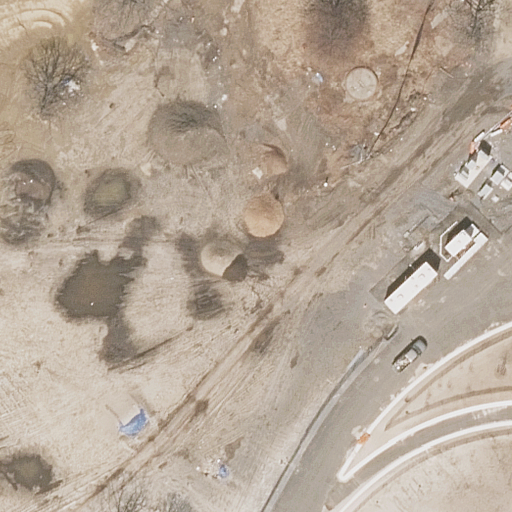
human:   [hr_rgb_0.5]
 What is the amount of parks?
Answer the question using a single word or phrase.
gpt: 1

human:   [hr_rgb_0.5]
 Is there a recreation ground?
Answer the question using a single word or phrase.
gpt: yes

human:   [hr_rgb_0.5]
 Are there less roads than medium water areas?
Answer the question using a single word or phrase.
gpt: no

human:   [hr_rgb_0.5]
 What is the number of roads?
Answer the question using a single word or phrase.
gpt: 3

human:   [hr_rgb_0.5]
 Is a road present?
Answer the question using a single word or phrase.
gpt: yes

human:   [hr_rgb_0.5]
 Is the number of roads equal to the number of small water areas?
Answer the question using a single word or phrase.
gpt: no

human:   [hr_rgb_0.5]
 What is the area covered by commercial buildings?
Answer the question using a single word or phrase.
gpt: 0m2

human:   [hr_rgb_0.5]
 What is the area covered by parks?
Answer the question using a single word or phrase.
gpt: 7693m2

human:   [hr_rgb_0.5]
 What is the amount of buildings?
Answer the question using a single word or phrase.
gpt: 0

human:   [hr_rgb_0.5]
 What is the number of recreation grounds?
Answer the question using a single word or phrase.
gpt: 1

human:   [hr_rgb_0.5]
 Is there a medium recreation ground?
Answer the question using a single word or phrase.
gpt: no

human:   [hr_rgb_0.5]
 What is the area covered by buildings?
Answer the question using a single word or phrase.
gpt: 0m2

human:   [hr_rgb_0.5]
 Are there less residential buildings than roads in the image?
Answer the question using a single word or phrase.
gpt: yes

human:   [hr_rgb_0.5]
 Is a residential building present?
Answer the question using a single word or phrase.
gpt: no

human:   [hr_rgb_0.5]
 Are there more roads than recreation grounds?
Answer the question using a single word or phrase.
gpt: yes

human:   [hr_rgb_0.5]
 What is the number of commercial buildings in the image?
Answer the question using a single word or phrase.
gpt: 0

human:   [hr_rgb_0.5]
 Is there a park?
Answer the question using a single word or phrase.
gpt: yes

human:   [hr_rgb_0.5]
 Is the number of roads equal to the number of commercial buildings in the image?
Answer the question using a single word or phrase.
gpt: no

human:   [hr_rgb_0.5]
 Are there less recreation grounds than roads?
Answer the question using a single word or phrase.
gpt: yes

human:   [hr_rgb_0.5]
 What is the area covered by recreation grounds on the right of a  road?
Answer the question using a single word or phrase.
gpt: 0m2

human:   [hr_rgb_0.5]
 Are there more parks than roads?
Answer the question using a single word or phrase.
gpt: no

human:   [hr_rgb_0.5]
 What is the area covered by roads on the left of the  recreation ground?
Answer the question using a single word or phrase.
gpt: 0m2

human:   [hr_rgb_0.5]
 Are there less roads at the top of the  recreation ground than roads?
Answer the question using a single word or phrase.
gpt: yes

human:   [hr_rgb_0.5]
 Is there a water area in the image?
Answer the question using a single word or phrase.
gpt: no

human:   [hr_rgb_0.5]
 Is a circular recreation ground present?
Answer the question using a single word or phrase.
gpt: no

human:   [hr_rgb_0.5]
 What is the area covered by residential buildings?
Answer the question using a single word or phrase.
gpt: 0m2

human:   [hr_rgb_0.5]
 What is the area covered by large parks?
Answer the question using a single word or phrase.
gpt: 7693m2

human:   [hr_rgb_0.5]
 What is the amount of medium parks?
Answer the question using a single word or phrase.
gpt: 0

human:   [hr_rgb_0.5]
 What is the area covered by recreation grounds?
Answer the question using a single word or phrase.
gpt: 608m2

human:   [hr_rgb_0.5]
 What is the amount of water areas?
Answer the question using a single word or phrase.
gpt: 0

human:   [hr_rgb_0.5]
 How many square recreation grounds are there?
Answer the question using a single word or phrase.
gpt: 0

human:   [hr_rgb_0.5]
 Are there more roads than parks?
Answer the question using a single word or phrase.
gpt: yes

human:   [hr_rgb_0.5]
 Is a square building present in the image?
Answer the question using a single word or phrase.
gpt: no

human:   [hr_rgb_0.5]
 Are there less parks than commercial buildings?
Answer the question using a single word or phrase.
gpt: no

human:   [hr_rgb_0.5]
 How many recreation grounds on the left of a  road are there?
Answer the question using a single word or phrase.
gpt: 1

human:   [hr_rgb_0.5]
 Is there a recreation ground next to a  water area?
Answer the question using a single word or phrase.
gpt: no

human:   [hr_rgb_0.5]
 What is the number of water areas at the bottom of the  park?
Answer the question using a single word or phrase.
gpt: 0

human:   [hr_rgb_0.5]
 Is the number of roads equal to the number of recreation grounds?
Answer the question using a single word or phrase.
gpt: no

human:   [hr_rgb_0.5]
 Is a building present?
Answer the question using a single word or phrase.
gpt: no

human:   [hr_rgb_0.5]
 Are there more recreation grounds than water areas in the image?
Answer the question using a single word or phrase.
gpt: yes

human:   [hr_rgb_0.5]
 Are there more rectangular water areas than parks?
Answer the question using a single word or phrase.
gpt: no

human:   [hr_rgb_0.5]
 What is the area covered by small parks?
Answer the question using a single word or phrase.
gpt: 0m2

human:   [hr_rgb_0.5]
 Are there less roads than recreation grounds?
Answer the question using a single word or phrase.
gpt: no

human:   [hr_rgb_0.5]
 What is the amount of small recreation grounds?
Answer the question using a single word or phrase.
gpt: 0

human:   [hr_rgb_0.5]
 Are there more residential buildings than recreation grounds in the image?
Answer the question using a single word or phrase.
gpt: no

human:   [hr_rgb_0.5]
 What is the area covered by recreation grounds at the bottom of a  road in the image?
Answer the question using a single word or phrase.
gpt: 608m2

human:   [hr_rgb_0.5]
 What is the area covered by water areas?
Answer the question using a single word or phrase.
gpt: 0m2

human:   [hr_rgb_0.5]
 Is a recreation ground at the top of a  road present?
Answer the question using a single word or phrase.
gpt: no

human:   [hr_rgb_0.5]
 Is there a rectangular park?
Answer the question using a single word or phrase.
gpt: yes

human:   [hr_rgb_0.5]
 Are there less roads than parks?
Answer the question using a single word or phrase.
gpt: no

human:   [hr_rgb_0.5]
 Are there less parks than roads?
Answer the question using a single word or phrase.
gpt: yes

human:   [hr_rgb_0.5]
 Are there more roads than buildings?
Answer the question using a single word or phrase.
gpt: yes

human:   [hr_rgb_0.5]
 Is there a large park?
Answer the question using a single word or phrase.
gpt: yes

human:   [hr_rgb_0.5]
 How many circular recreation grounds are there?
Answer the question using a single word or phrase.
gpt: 0

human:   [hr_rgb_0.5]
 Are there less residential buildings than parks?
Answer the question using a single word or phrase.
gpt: yes

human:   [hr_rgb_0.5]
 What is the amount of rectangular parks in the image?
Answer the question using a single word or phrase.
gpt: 1

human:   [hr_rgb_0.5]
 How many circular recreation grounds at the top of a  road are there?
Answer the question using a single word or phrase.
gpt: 0

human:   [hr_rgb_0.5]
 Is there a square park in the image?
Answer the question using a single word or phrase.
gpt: no

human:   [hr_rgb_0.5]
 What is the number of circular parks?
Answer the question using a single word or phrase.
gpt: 0

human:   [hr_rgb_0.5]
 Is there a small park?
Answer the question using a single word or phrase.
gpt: no

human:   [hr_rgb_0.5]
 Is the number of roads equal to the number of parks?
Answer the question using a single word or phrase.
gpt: no

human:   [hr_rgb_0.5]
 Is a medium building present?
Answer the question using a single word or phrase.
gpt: no

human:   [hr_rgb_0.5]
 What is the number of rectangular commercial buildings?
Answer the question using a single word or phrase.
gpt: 0

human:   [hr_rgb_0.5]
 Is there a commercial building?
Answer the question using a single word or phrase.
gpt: no